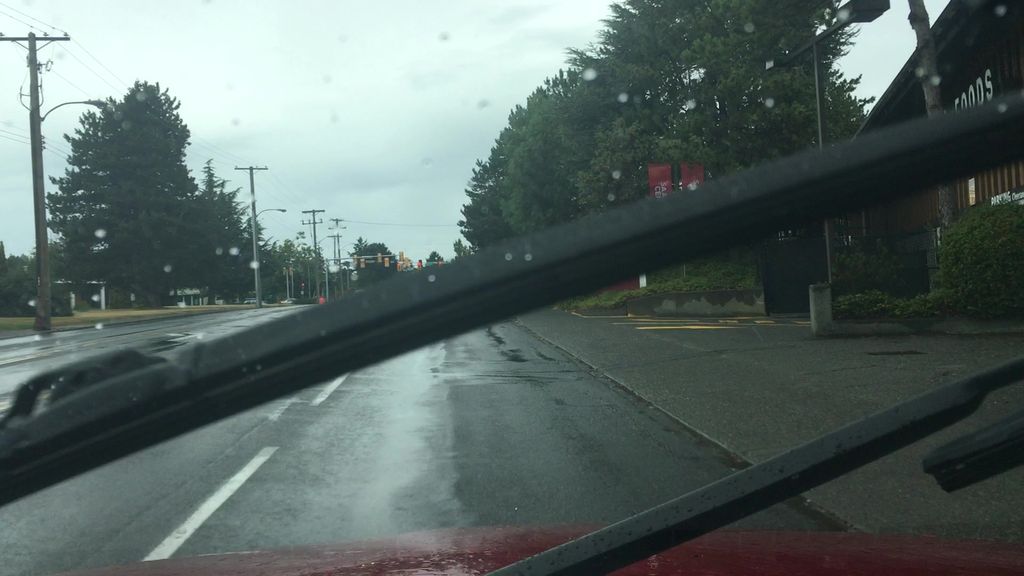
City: victoria